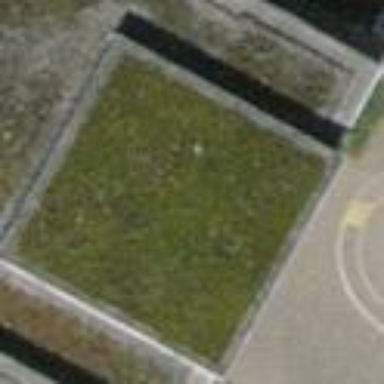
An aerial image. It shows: View of roof of building.